Question: We have turned on the TinyMCE module and set the Body flavor to html. Unfortunately, though, the editor control does not display when we edit or create posts. Currently, we're working around this using LiveWriter to publish. What do you know about why TinyMCE wouldn't be working?

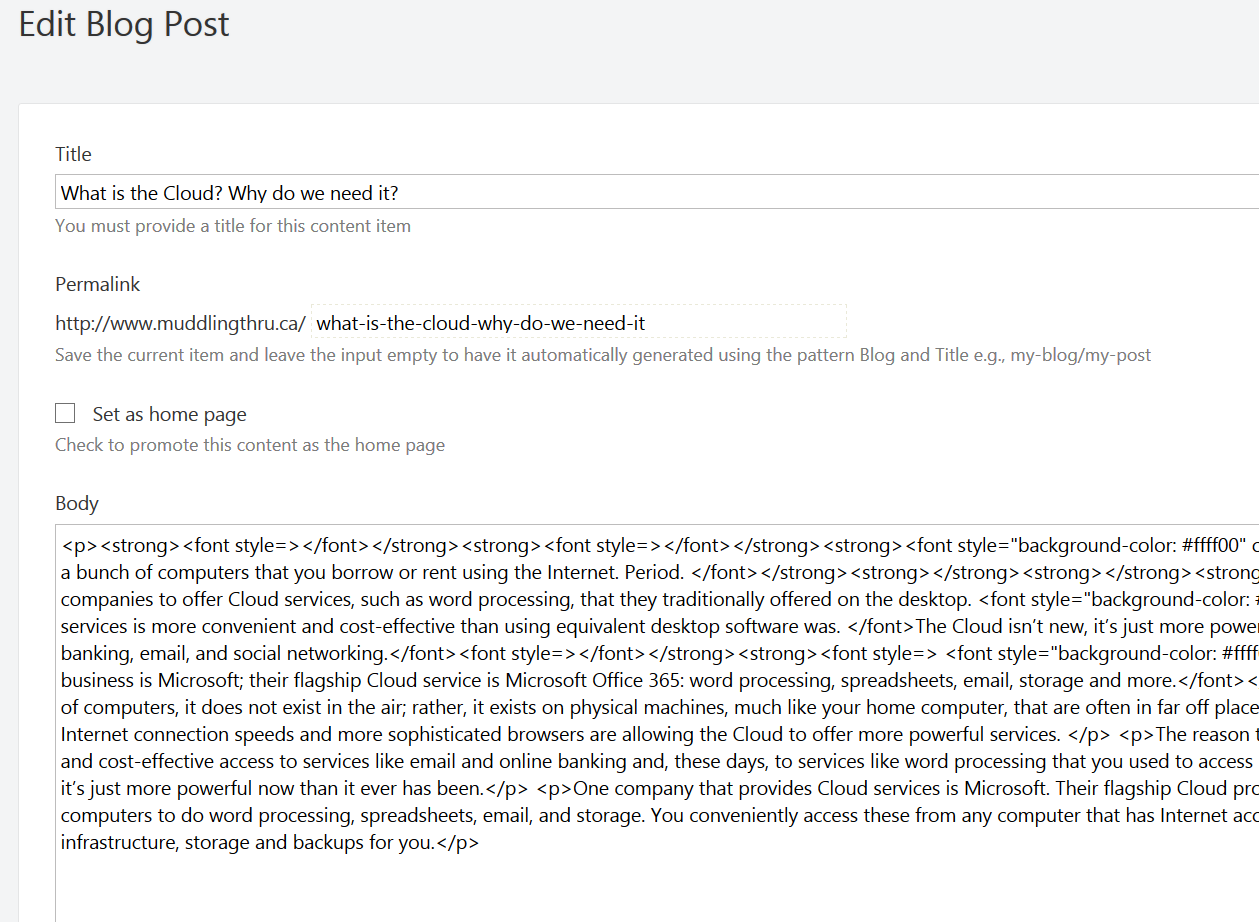
Answer: The problem was that I was using the markdown flavor for the Body Part without having enabled the Markdown module. Here is how I fixed it:
# Option 1: Enable Markdown
Use this option if you want to keep using markdown.
1. Orchard Admin
2. Modules
3. Markdown > Enable

# Option 2: Using HTML not Markdown
Use this option if you'd like to use HTML instead of markdown.
1. Orchard Admin
2. Content Definition
3. Blog Post > Edit
4. Parts > Body > Body Settings > Flavor > HTML